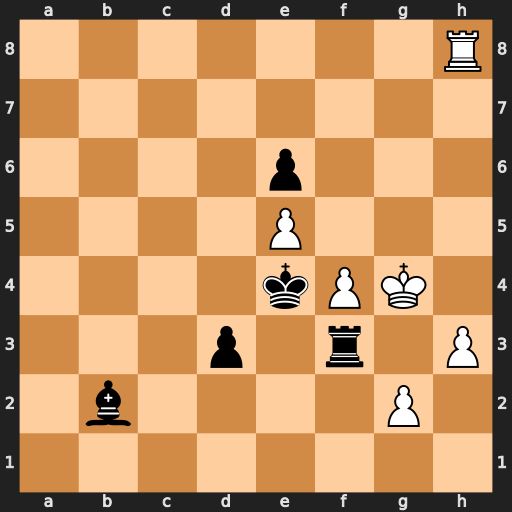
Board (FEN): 7R/8/4p3/4P3/4kPK1/3p1r1P/1b4P1/8
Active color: w
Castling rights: -
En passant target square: -
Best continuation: gxf3+ Ke3 Rd8